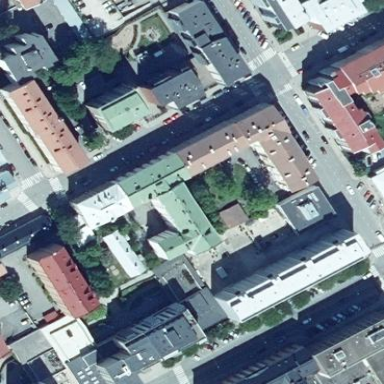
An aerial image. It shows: Apartments building with gabled metal roof.